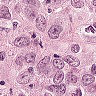
Metastatic tissue present: yes